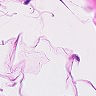
Metastatic tissue present: no